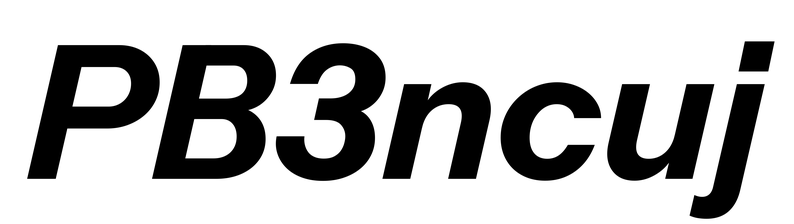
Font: InstrumentSans-Italic_Bold_Italic